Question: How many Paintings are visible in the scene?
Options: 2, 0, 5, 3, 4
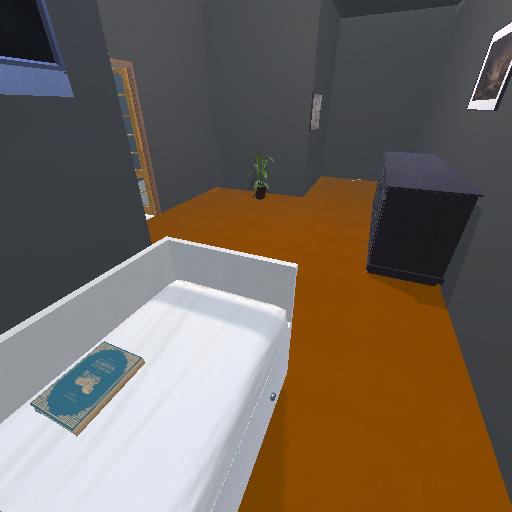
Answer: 2